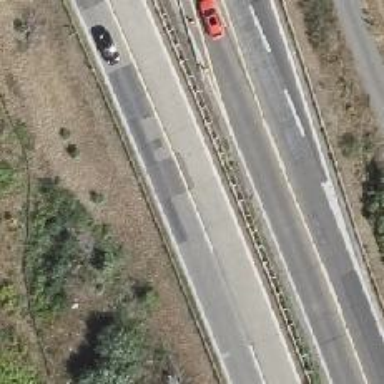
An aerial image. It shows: Asphalt motorway.